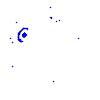
Particle: pion